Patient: sex M, age 58
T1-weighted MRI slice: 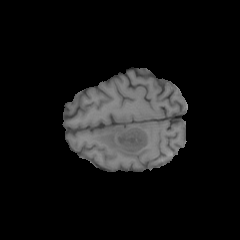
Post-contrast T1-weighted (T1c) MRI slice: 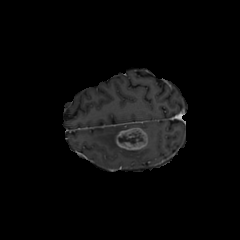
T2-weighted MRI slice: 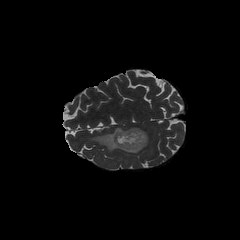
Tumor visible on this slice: yes
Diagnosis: Glioblastoma, IDH-wildtype
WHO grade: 4